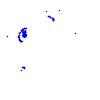
Particle: electron